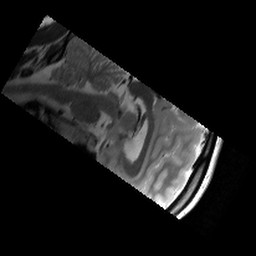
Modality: T2w
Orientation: sagittal
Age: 18
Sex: female
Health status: healthy
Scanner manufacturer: siemens
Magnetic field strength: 3 T
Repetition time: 6 s
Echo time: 0.064 s